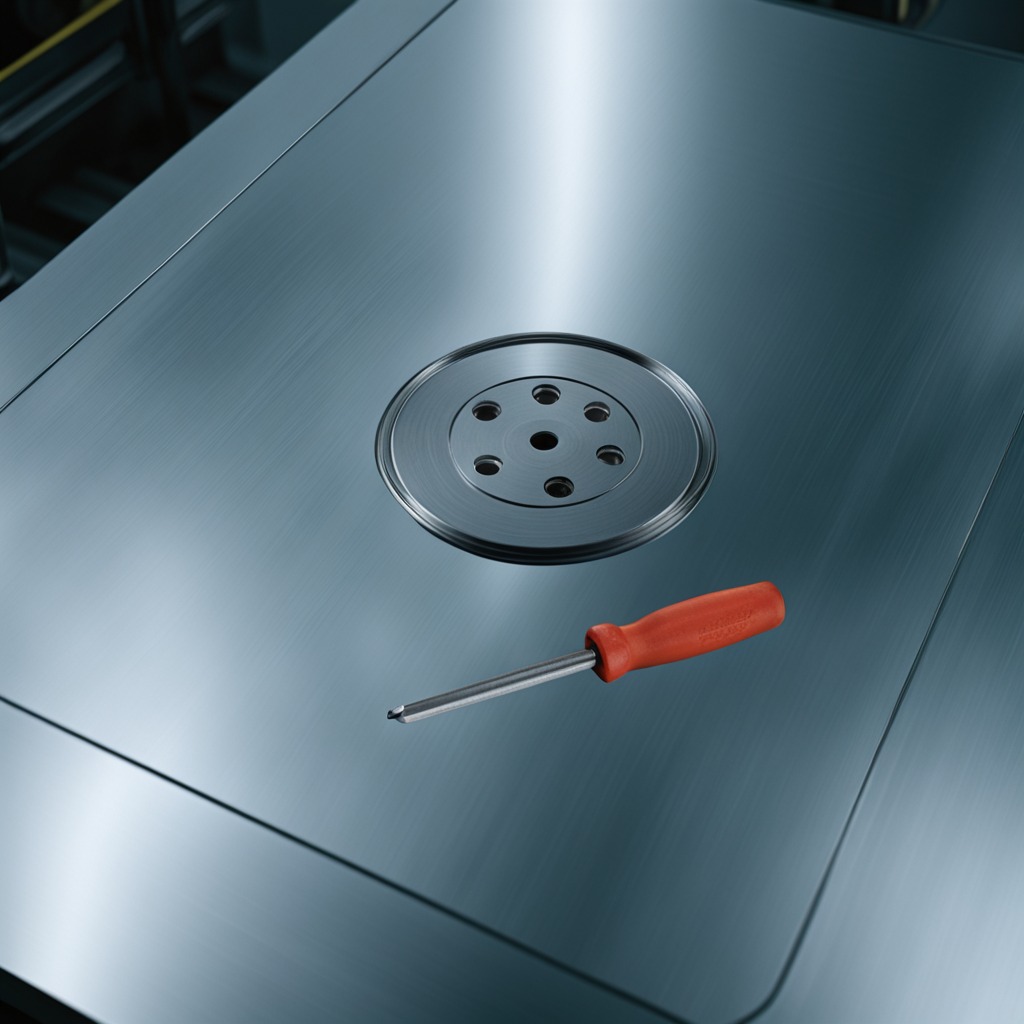
A screwdriver is lying on the metal table in a machine shop under fluorescent lights.